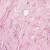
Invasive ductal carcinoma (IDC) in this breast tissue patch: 0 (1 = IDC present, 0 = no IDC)